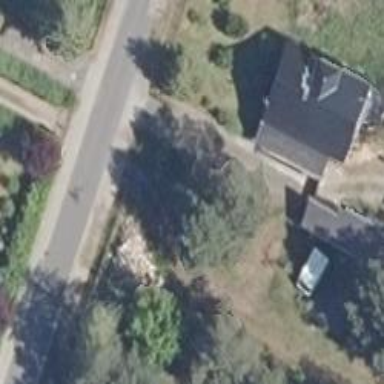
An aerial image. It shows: Driveway leading to service road.